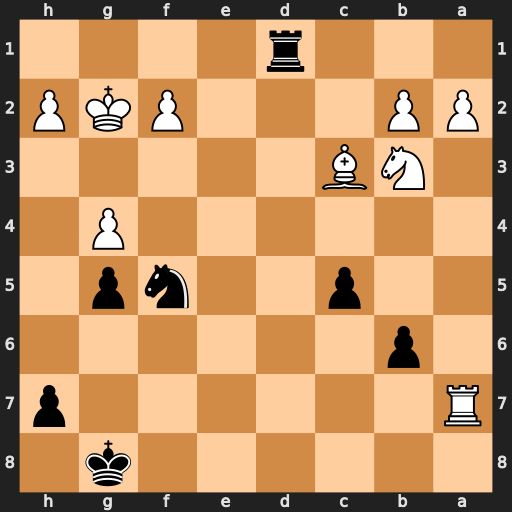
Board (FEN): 6k1/R6p/1p6/2p2np1/6P1/1NB5/PP3PKP/3r4
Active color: b
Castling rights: -
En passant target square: -
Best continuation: Nh4+ Kh3 Rd3+ f3 Rxf3#